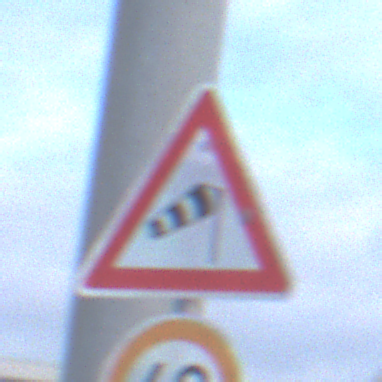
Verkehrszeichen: SeitenwindVonRechts
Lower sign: Geschwindigkeit60
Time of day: SunriseSunset
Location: Outdoor (Suburban)
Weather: PartlyCloudy
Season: NotSpecified
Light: Natural